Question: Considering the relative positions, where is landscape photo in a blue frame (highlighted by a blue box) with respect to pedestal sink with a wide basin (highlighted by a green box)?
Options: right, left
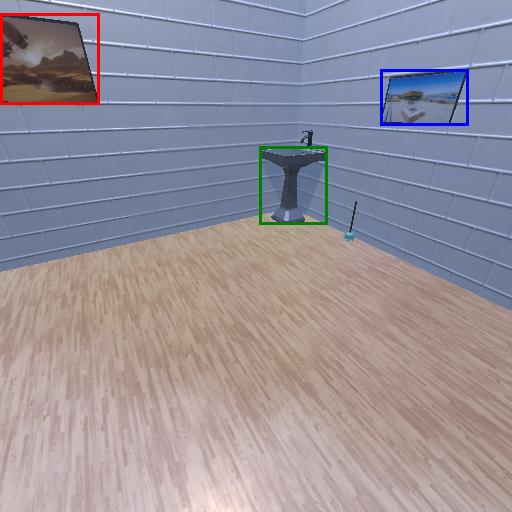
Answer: right